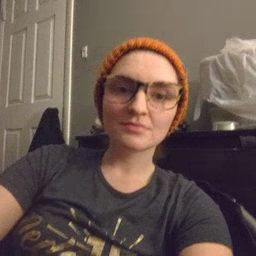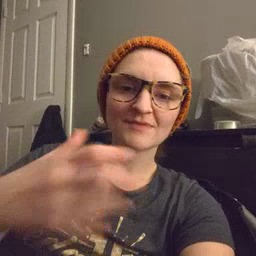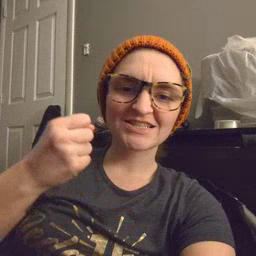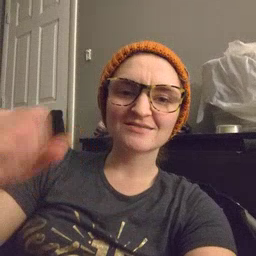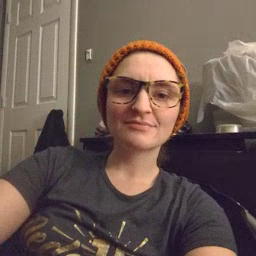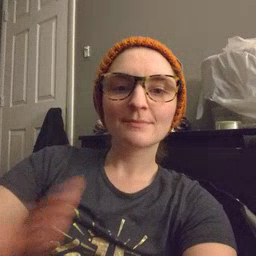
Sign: fast